Оптическая система, состоящая из двух тонких двояковыпуклых линз с одинаковыми радиусами кривизны поверхностей, изменяет диаметр падающего на систему пучка параллельных лучей в $\gamma$ раз, оставляя пучок параллельным после прохождения системы. Если поместить линзы в глицерин, то линзы останутся собирающими, но их фокусные расстояния увеличатся в $\alpha$ и $\beta$ раз. Каждая из линз была составлена из двух одинаковых плосковыпуклых линз. Их разняли и половинки разных линз соединили вместе (см. рисунок).
Во сколько раз увеличится фокусное расстояние композитной линзы, если ее поместить в глицерин?
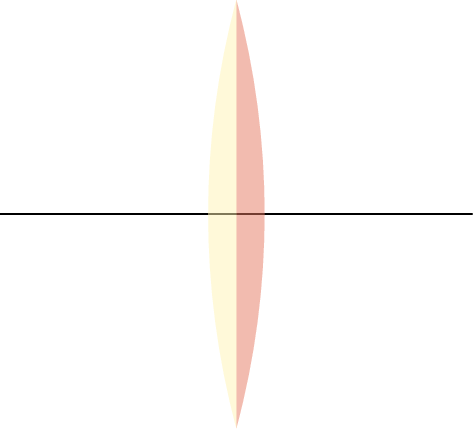
Решение: Пусть $D_{1}$ и $D_{2}$ — оптические силы двух исходных линз, $D$ — композитной линзы. Фокусные расстояния линз связаны с их оптическими силами обратной зависимостью:$$f_{1}=\frac{1}{D_{1}}, \quad f_{2}=\frac{1}{D_{2}}, \quad f=\frac{1}{D}.$$Из условий $f_{1}^{\prime}=\alpha f_{1}$ и $f_{2}^{\prime}=\beta f_{2}$ выразим оптические силы линз в жидкости:$$D_{1}^{\prime}=\frac{D_{1}}{\alpha}, \quad D_{2}^{\prime}=\frac{D_{2}}{\beta}.$$Диаметр проходящего через оптическую систему из двух линз пучка параллельных лучей изменится в $\gamma$ раз, если линзы имеют общую точку фокуса (телескопическая система) и их оптические силы отличаются в $\gamma$ раз:$$\frac{D_{1}}{D_{2}}=\gamma \quad \text { или } \quad \frac{D_{2}}{D_{1}}=\gamma .$$Линза с меньшей оптической силой изменяет ее в большее число раз при помещении в оптически более плотную среду, поэтому из условия $\beta>\alpha$ следует $D_{2}$$\frac{D_{1}}{D_{2}}=\gamma>1.$$Если линзы приложены одна к другой, то их оптические силы складываются. В качестве линз можно рассматривать половинки исходных линз, следовательно,$$D=\frac{D_{1}+D_{2}}{2}, \quad D^{\prime}=\frac{D_{1}^{\prime}+D_{2}^{\prime}}{2} .$$Искомое отношение фокусных расстояний равно:$$\frac{f^{\prime}}{f}=\frac{D}{D^{\prime}}=\frac{D_{1}+D_{2}}{D_{1}^{\prime}+D_{2}^{\prime}}=\frac{\alpha \beta(\gamma+1)}{\alpha+\beta \gamma} .$$
Ответ: $$ \frac{f^{\prime}}{f}=\frac{\alpha \beta(\gamma+1)}{\alpha+\beta \gamma} . $$
Темы:
T, Оптика, Геометрическая оптика, Тонкая линза, Всероссийские, Линзы, Формула тонкой линзы